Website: ulta-beauty
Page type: account-selection
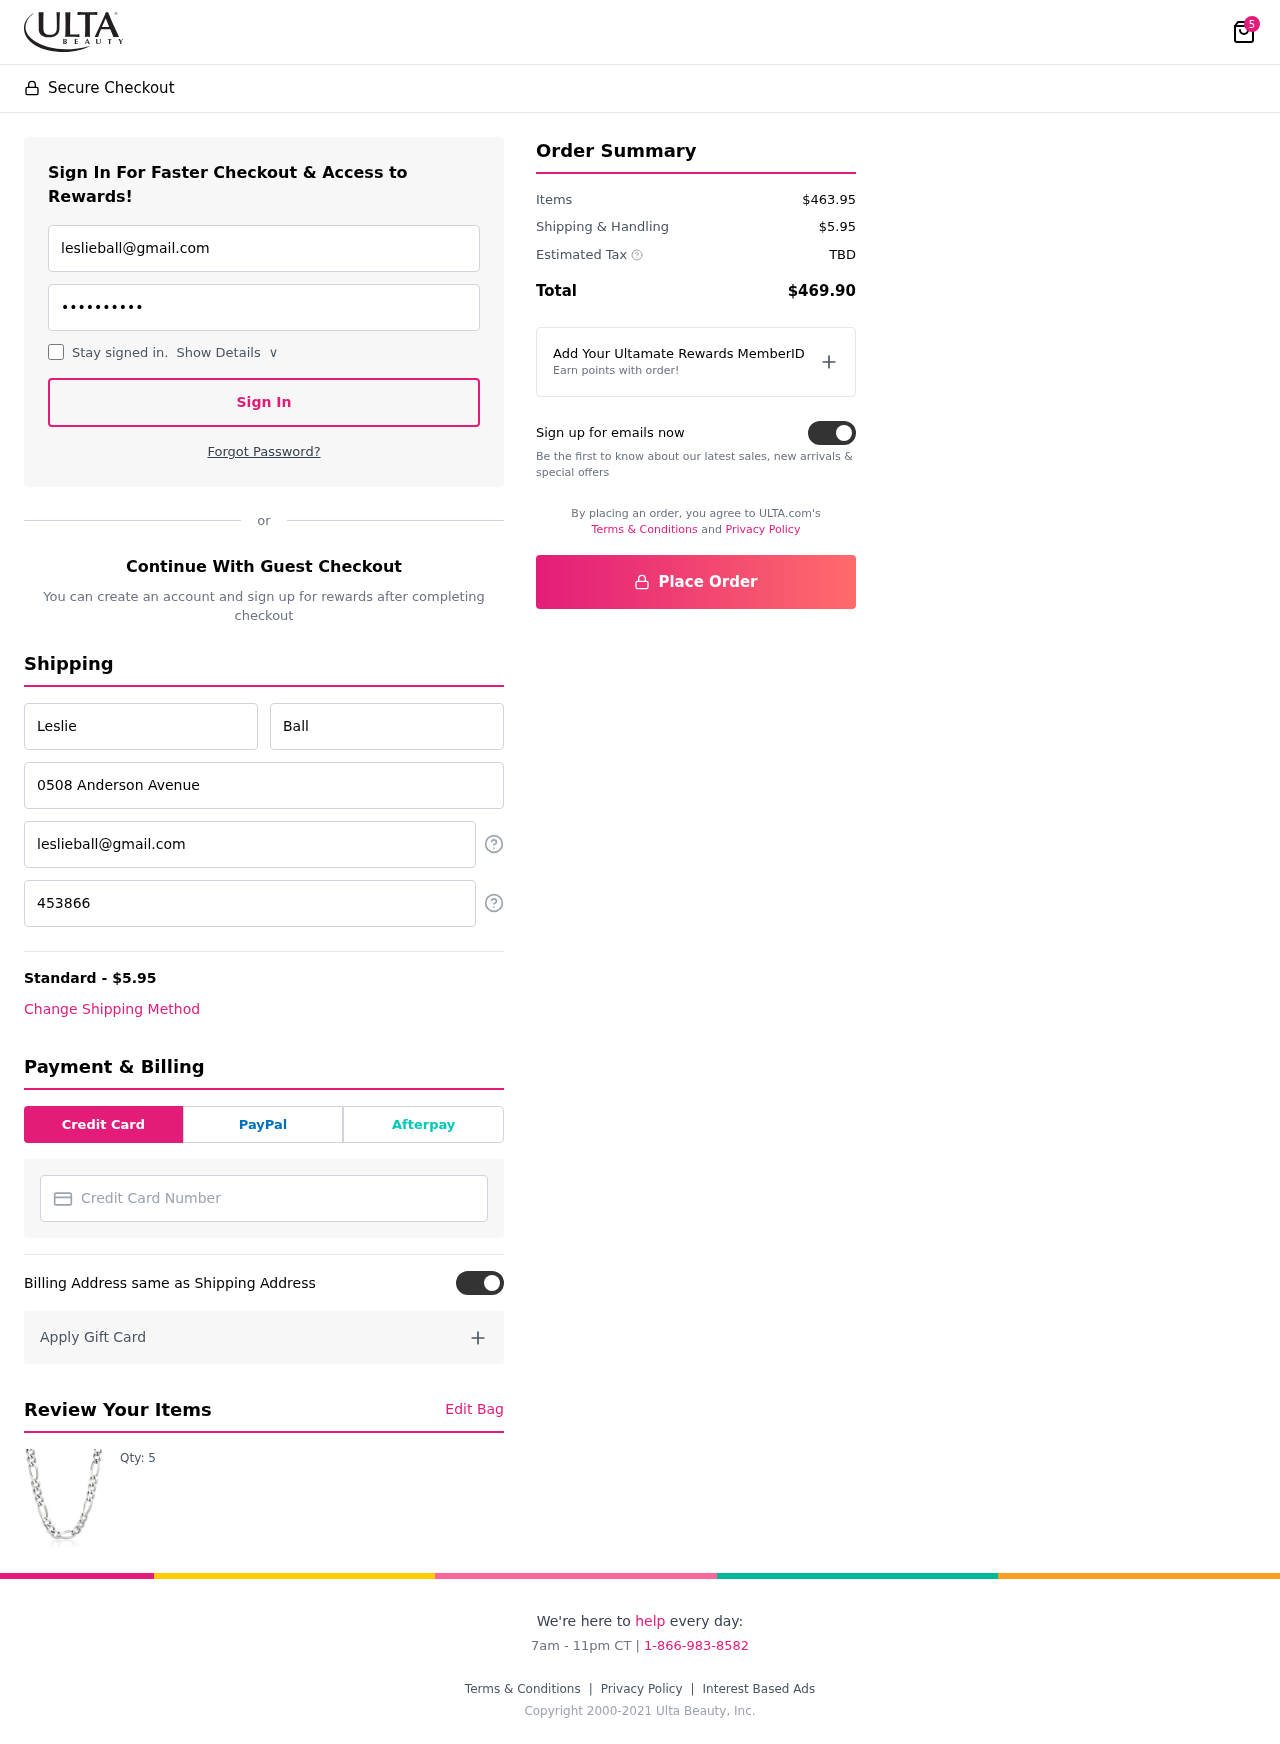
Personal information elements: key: PII_CARD_NUMBER
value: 4493 2755 9197 8048
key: PII_EMAIL
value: leslieball@gmail.com
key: PII_EMAIL2
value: leslieball@gmail.com
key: PII_FIRSTNAME
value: Leslie
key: PII_LASTNAME
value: Ball
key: PII_PHONE
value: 4538664418
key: PII_STREET
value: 0508 Anderson Avenue
Product elements: key: PRODUCT1_QUANTITY
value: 5
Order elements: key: ORDER_NUM_ITEMS
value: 5
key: ORDER_SHIPPING_COST
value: $5.95
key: ORDER_SUBTOTAL
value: $463.95
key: ORDER_TAX
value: TBD
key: ORDER_TOTAL
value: $469.90